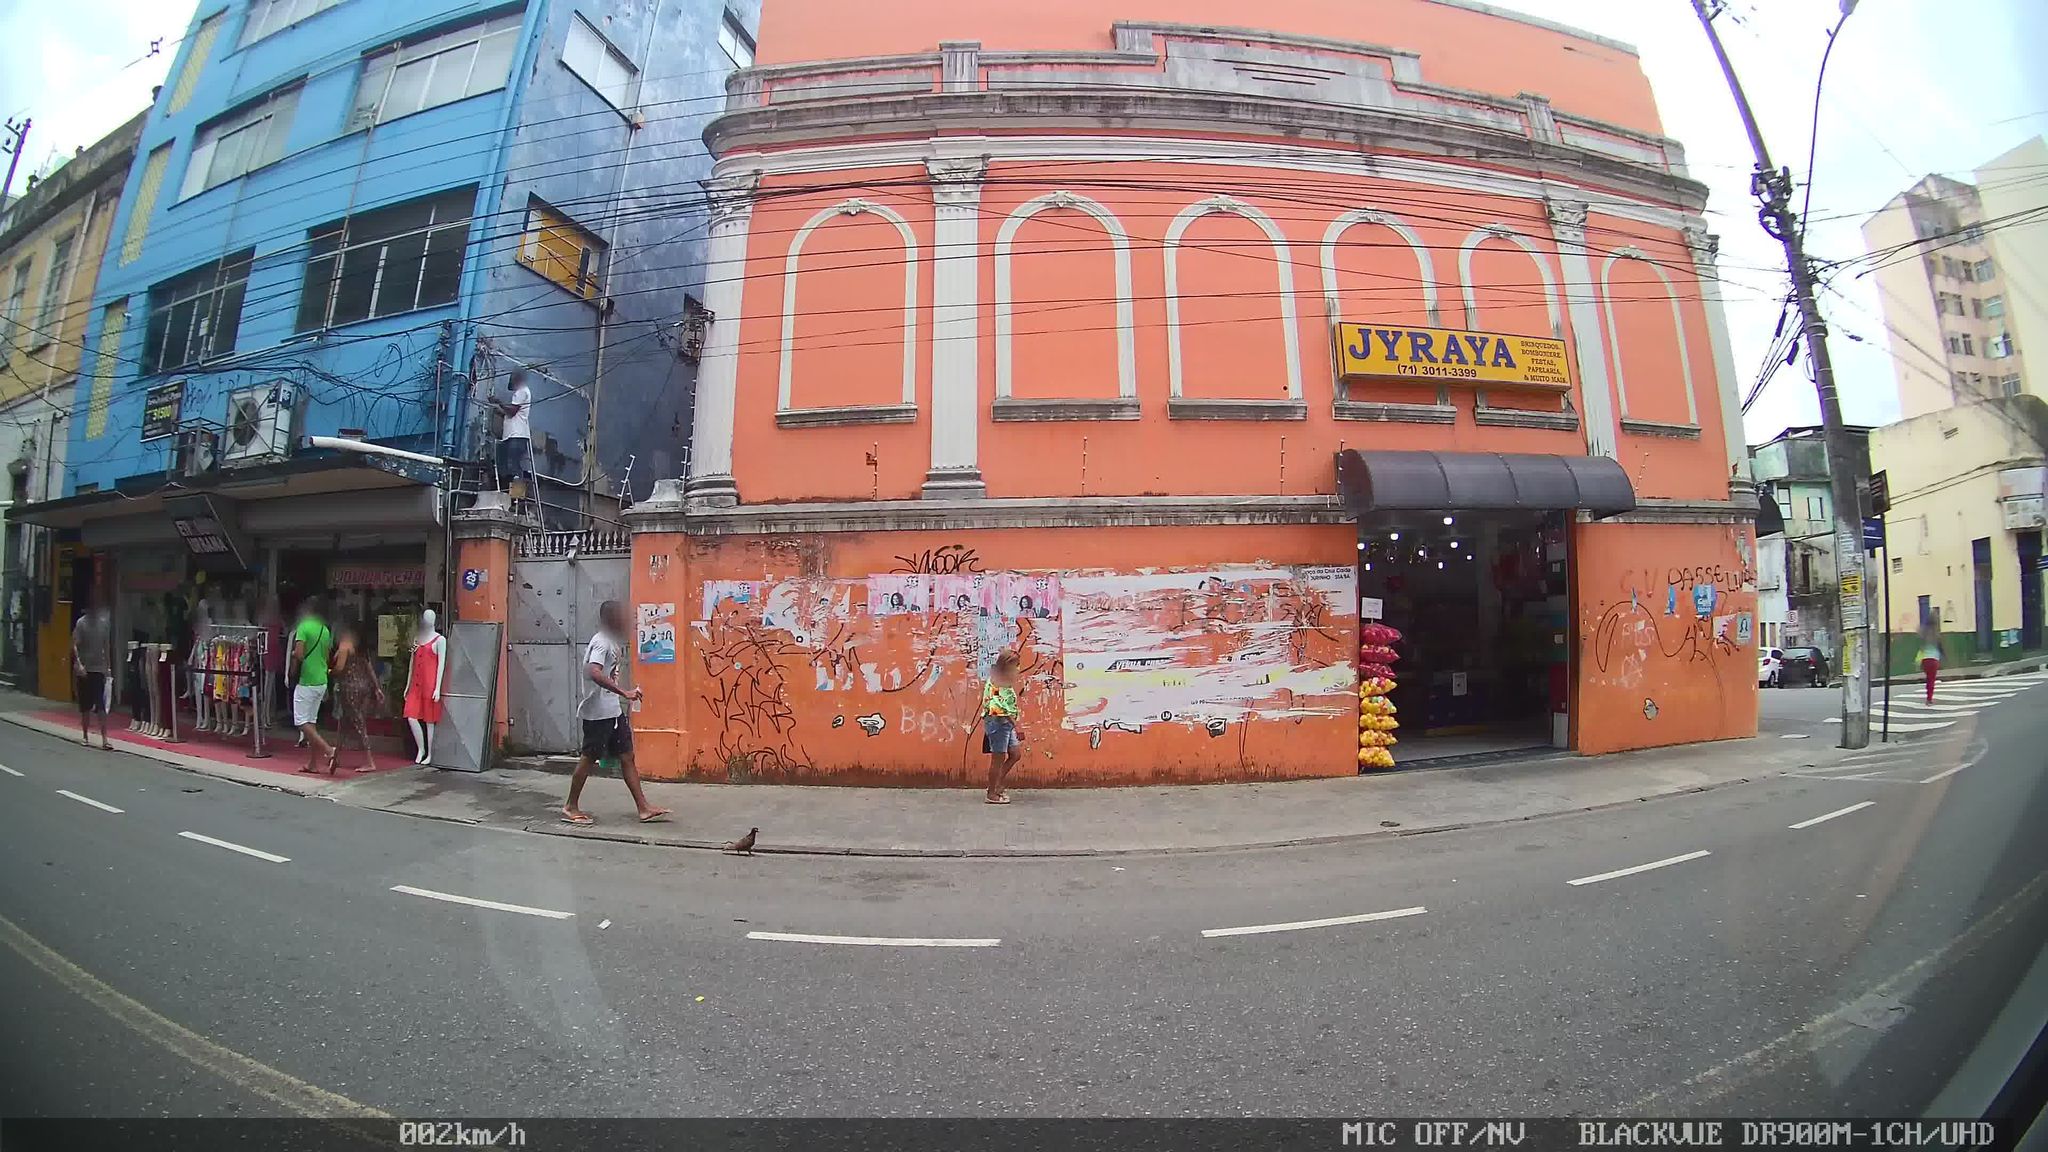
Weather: clear
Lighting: day
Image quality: good
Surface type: driving surface
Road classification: secondary
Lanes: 2
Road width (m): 1.5
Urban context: urban centre
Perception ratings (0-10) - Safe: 5.49, Lively: 8.15, Beautiful: 4.45, Boring: 3.06, Depressing: 7.46, Wealthy: 2.45